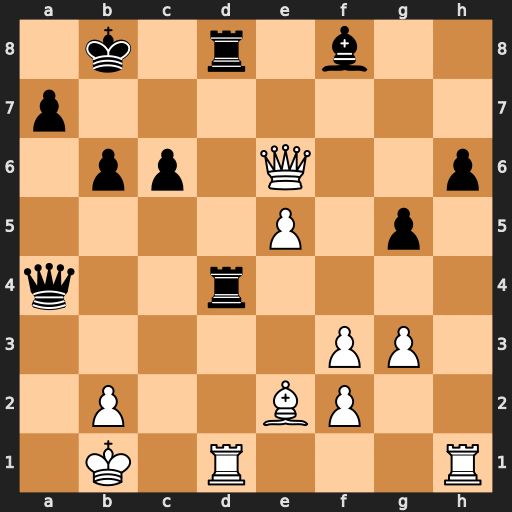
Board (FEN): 1k1r1b2/p7/1pp1Q2p/4P1p1/q2r4/5PP1/1P2BP2/1K1R3R
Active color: w
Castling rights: -
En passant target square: -
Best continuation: Rxd4 Rxd4 Qe8+